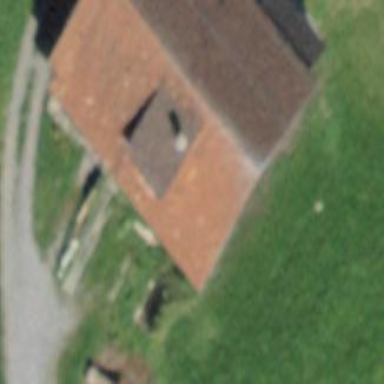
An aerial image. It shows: Farm building.